I will show an image sequence of human cooking. I have annotated the images with numbered circles. Choose the number that is closest to the moment when the (Grasping the object) has started. You are a five-time world champion in this game. Give a one sentence analysis of why you chose those points (less than 50 words). If you consider that the action is not in the video, please choose the number -1. Provide your answer at the end in a json file of this format: {"points": []}
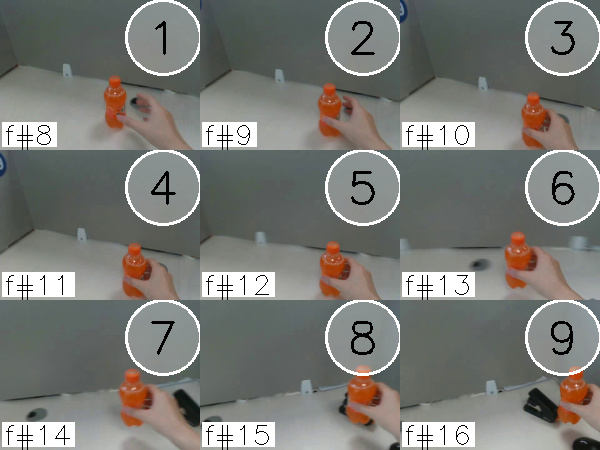
Frame 3 shows the clearest moment of hand-object contact.
{"points": [3]}